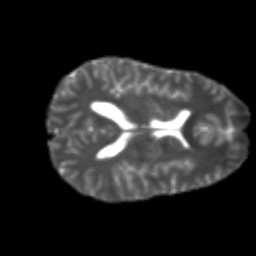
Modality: T2w
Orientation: axial
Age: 25
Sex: female
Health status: healthy
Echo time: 0.074 s